Question: What is the best HTML5 element to use when tagging meta data for a blog post?
- Posted by John Doeon Dec 12thin DesignLeave a Comment

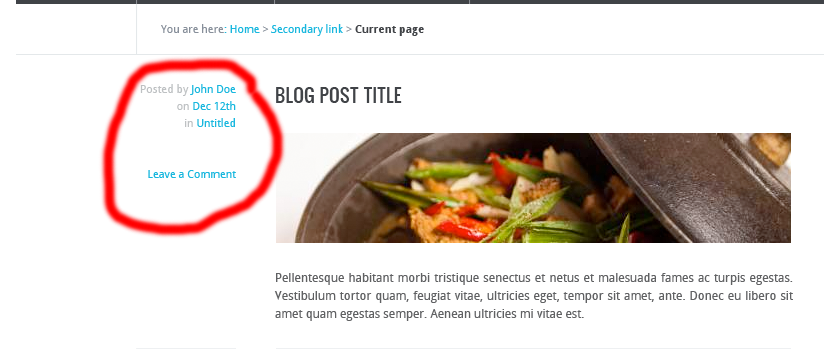
Answer: i would typically put this sort of info in the footer.
'''
<article role="article" class="post" itemscope itemtype="http://microformats.org/profile/hatom">
<h1 itemprop="entry-title">Title</h1>
<section itemprop="entry-content">
...
</section>
<footer role="contentinfo">
<div itemscope itemtype="http://microformats.org/profile/hcard">
Posted by <span itemprop="fn">John Doe</span>
</div>
on <time itemprop="published" pubdate datetime="2011-12-12">Dec 12th</time>
in <a rel="tag" href="#">Design</a>
<a href="#">Leave a Comment</a>
</footer>
</article>
'''
for more information see:
<URL>
<URL>
<URL>